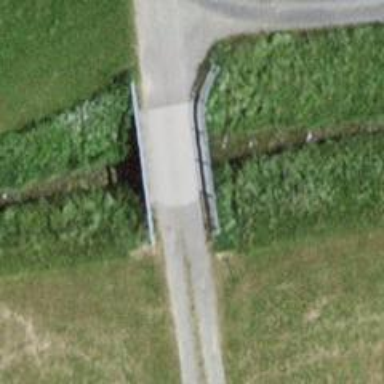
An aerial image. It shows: Track road with bridge.